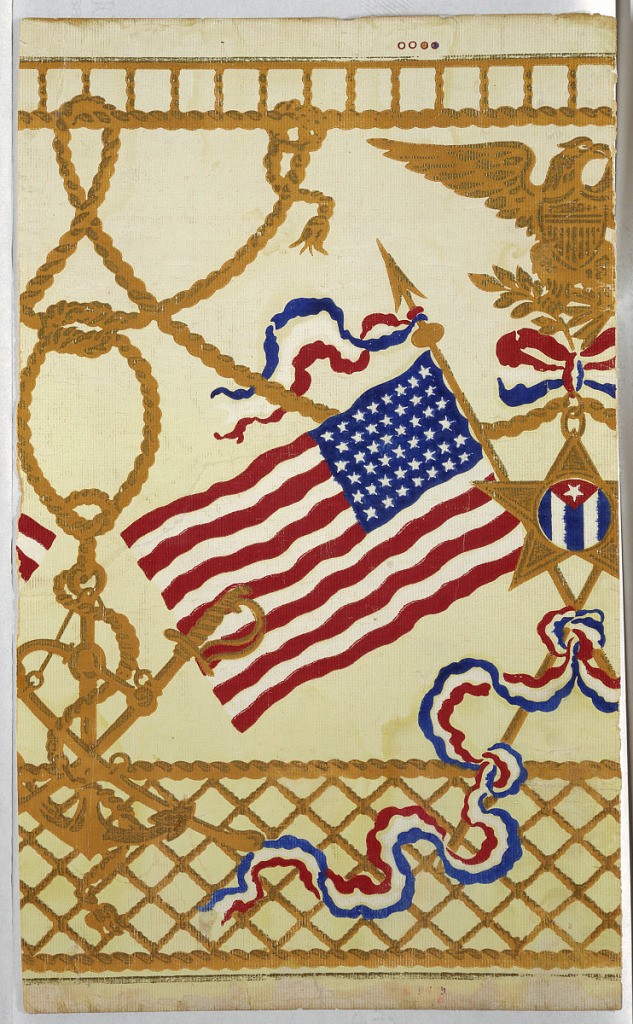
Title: Sidewall
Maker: W. Campbell & Co.
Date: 1890–1900
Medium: Machine-printed paper, ribbed
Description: Patriotic paper with matching sidewall and frieze on light yellow-green ground. a) Frieze contains large American flag in center, surrounded by banderole, rope swags, eagle with pendent star medal. Also shown are an anchor and sword. A band of diamond trellis runs across bottom fourth of frieze. b) Sidewall contains small and medium size American flags, eagles with pendent star medal, rope swags and banderoles. Printed on ribbed paper.